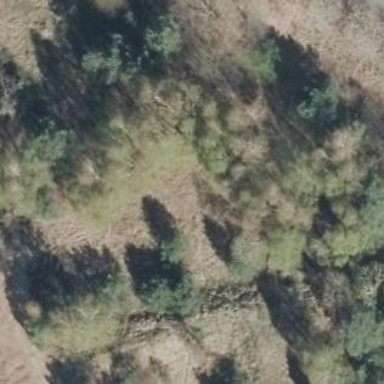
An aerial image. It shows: Semi-deciduous broadleaved scrub in natural setting.